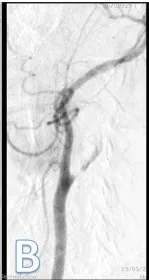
Digital subtraction angiography (DSA). Posteroanterior projection shows left ICA occlusion with subocclusive stenosis (B) and final control from left ICA demonstrating complete reperfusion.
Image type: radiology (ct)